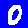
Digit: 0